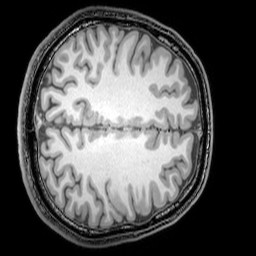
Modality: T1w
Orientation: axial
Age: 26
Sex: male
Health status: healthy
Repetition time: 0.081 s
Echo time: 0.037 s